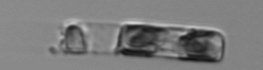
Label: Guinardia_delicatula